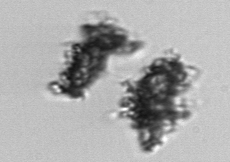
Label: Thalassiosira_TAG_external_detritus